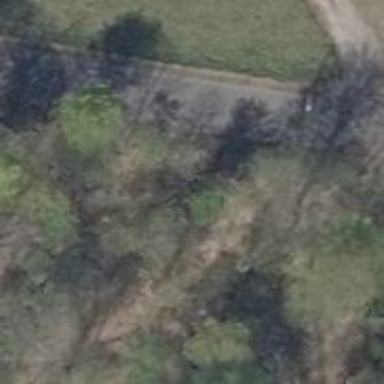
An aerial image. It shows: Asphalt road classified as tertiary.